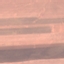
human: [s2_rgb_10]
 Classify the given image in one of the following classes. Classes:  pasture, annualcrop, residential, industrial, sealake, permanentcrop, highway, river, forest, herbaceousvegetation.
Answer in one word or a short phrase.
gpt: AnnualCrop